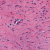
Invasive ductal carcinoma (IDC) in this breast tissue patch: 0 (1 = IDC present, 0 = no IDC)